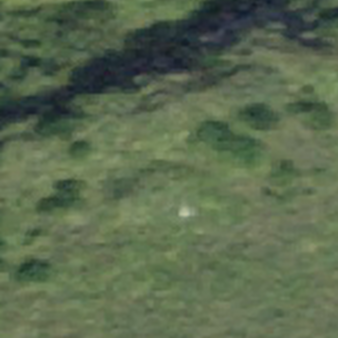
Label: other